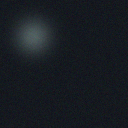
Screen state: off